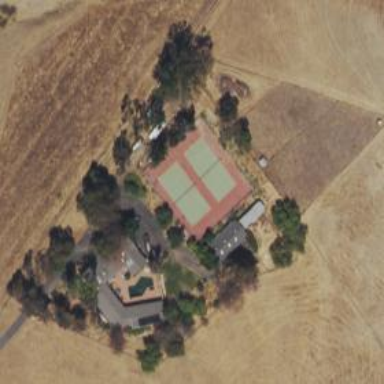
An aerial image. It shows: Tennis court on the leisure land pitch.